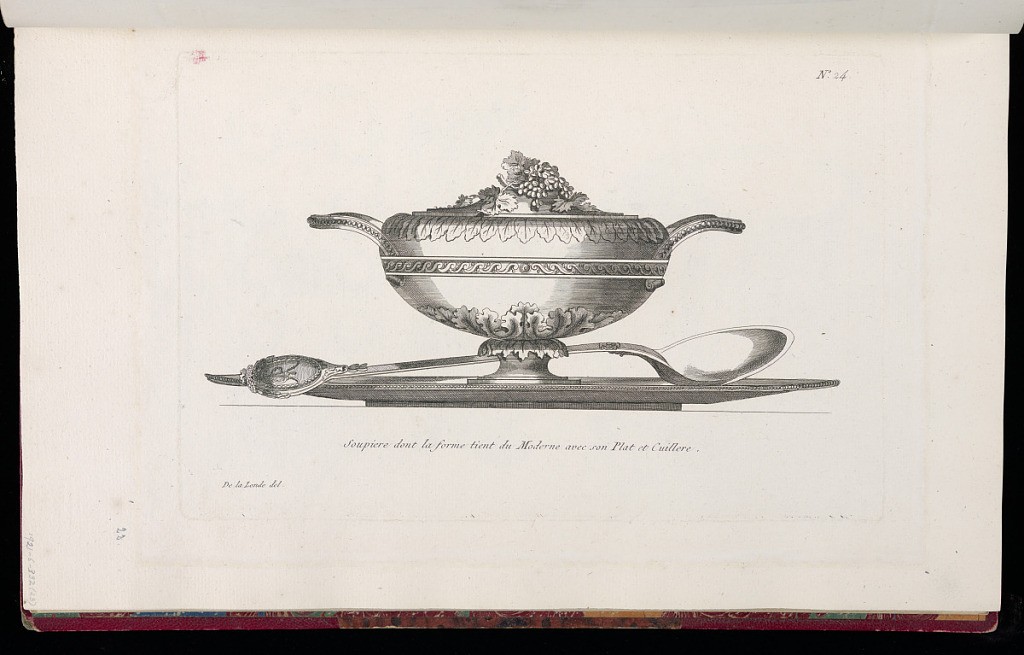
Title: Soupière dont la forme tient du Moderne avec son Plat et Cuillère
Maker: Richard de Lalonde, French, active 1780–96
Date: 1788–1796
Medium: Etching on off-white laid paper
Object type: Print
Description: Design for a soup tureen with handles elevated on a plate and with its spoon. The tureen is decorated with ornament motifs including grapes and vines, leaves, wave pattern, and bead course. The plate is numbered.